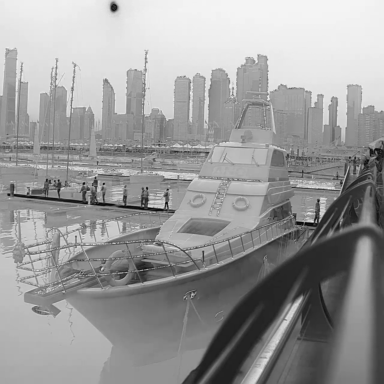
There are three sailboats in the infrared image.